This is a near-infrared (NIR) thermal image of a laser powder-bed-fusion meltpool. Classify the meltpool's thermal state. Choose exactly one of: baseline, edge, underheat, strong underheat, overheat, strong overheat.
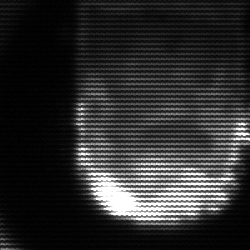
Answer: baseline